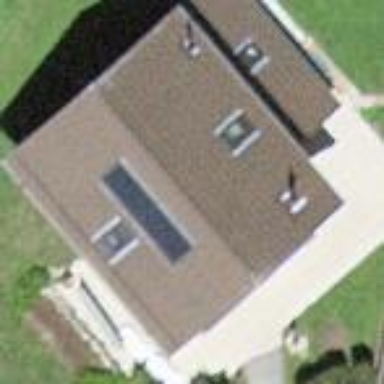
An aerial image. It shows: Simple house.